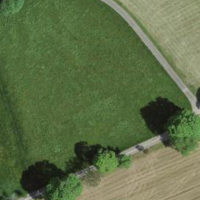
EUNIS habitat code: 52
Species observed at this site:
Medicago sativa